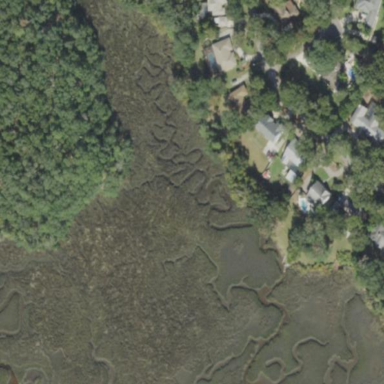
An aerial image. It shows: Saltmarsh wetland area.